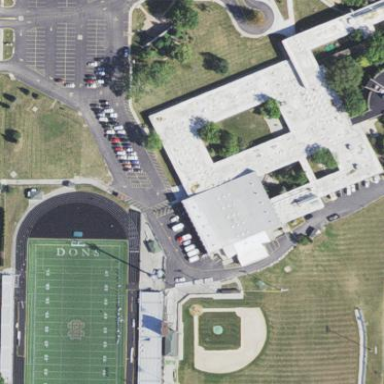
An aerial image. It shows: School.